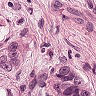
Metastatic tissue present: yes